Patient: sex M, age 45
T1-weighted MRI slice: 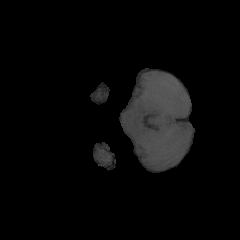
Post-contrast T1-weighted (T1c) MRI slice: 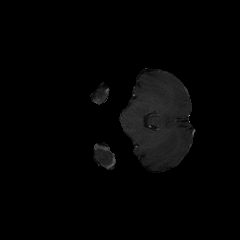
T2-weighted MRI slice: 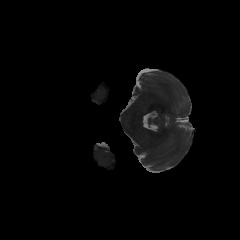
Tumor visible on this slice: no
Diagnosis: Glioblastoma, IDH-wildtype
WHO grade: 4